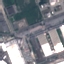
Land use / land cover: Industrial